Question: I am trying to build small web application fetchehing data from MySQL database with help of ajax date filter and applying dates and rendering table and chart in frontend I can able to get Table with my script not able to get chart how to do changes for getting chart and table as well
this is main.py file
'''
from flask import Flask, render_template, request, jsonify, flash, redirect
from flask_mysqldb import MySQL, MySQLdb # pip install flask-mysqldb https://github.com/alexferl/flask-mysqldb
app = Flask(__name__)
app.secret_key = "caircocoders-ednalan"
app.config['MYSQL_HOST'] = 'localhost'
app.config['MYSQL_USER'] = 'root'
app.config['MYSQL_PASSWORD'] = 'xxxx'
app.config['MYSQL_DB'] = "battery_voltage"
app.config['MYSQL_CURSORCLASS'] = 'DictCursor'
mysql = MySQL(app)
@app.route('/')
def index():
cursor= mysql.connection.cursor()
cur = mysql.connection.cursor(MySQLdb.cursors.DictCursor)
cur.execute("SELECT * FROM voltage ORDER BY date desc")
orders = cur.fetchall()
return render_template('index.html', orders=orders)
@app.route("/range", methods=["POST", "GET"])
def range():
cur = mysql.connection.cursor(MySQLdb.cursors.DictCursor)
if request.method == 'POST':
From = request.form['From']
to = request.form['to']
print(From)
print(to)
query = "SELECT * FROM voltage WHERE date BETWEEN '{}' AND '{}'".format(From, to)
cur.execute(query)
ordersrange = cur.fetchall()
return jsonify({'htmlresponse': render_template('response.html', ordersrange=ordersrange)})
if __name__ == "__main__":
app.run(debug=True,port="2021")
'''
index.html
'''
<!doctype html>
<html>
<head>
<meta charset="UTF-8">
<title>Python Flask Date Range Search with jQuery Ajax DatePicker MySQL Database</title>
<link rel="stylesheet" href="https://maxcdn.bootstrapcdn.com/bootstrap/3.3.7/css/bootstrap.min.css"/>
<link rel="stylesheet" href="https://cdnjs.cloudflare.com/ajax/libs/jqueryui/1.12.1/jquery-ui.css"/>
<style>
table, th, td {
border: 1px solid black;
border-collapse: collapse;
}
</style>
</head>
<body>
<br/>
<div class="container">
<h2 align="left">OPSPOD Battery Voltage</h2>
<br/>
<br/>
<div class="col-md-2">
<input type="text" name="From" id="From" class="form-control" placeholder="From Date"/>
</div>
<div class="col-md-2">
<input type="text" name="to" id="to" class="form-control" placeholder="To Date"/>
</div>
<div class="col-md-8">
<input type="button" name="range" id="range" value="Range" class="btn btn-success"/>
</div>
<div class="clearfix"></div>
<br/>
<div id="purchase_order">
<table class="table table-bordered" style="width:40%" align="left" >
<tr>
<th width="5%">Date</th>
<th width="4%">Time</th>
<th width="4%">voltage</th>
<th width="4%">ignition</th>
</tr>
{% for row in orders %}
<tr>
<td>{{row.date}}</td>
<td>{{row.time}}</td>
<td>{{row.voltage}}</td>
<td>{{row.ignition}}</td>
</tr>
{% endfor %}
</table>
</div>
</div>
<script src="https://cdnjs.cloudflare.com/ajax/libs/jquery/3.1.1/jquery.min.js"></script>
<script src="https://cdnjs.cloudflare.com/ajax/libs/jqueryui/1.12.1/jquery-ui.js"></script>
<!-- Script -->
<script>
$(document).ready(function(){
$.datepicker.setDefaults({
dateFormat: 'dd-mm-yy'
});
$(function(){
$("#From").datepicker();
$("#to").datepicker();
});
$('#range').click(function(){
var From = $('#From').val();
var to = $('#to').val();
if(From != '' && to != '')
{
$.ajax({
url:"/range",
method:"POST",
data:{From:From, to:to},
success:function(data)
{
$('#purchase_order').html(data);
$('#purchase_order').append(data.htmlresponse);
}
});
}
else
{
alert("Please Select the Date");
}
});
});
</script>
</body>
</html>
'''
response.html
'''
<table class="table table-bordered" style="width:40%" align="left" >
<tr>
<th width="5%">Date</th>
<th width="4%">Time</th>
<th width="4%">voltage</th>
<th width="4%">ignition</th>
</tr>
{% for row in ordersrange %}
<tr>
<td>{{row.date}}</td>
<td>{{row.time}}</td>
<td>{{row.voltage}}</td>
<td>{{row.ignition}}</td>
</tr>
{% endfor %}
</table>
'''
<URL> for the data which I used in MYSQL DB.
With the code above I am able to get the output like this table below but I am trying for graph as well with same date filtering with X-axis time and Y-axis voltage

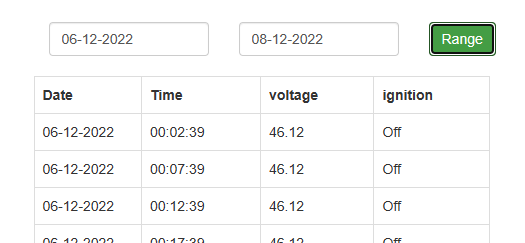
Answer: Let's start by addressing your database issues. Storing dates and times as strings is a bad idea as they use more space and cannot be handled as efficiently as native 'DATE' / 'TIME' types. A date as string '01-12-2022' stored in a 'VARCHAR' uses 11 Bytes, whereas if you convert it to 'DATE' it is only 3 Bytes. Similarly for your time data - 8 Bytes as 'VARCHAR' or 3 Bytes as 'TIME'. Even better would be to combine the two together as 'DATETIME' requiring only 5 Bytes, but I shall leave that for you to ponder.
'''
-- Update dates from dd-mm-yyyy (note 4 digit year) to yyyy-mm-dd
UPDATE 'voltage' SET 'date' = STR_TO_DATE('date', '%d-%m-%Y');
-- If your existing dates have 2 digit year then use
UPDATE 'voltage' SET 'date' = STR_TO_DATE('date', '%d-%m-%y');
-- update the column types
ALTER TABLE 'voltage'
MODIFY COLUMN 'date' DATE NOT NULL,
MODIFY COLUMN 'time' TIME NOT NULL;
'''
You should also make sure you have a composite index on ('date', 'time').
To avoid this answer getting too long, I am not going to include the full content of the 'index.html' template file but I have made the following changes -
1. <div id="purchase_order"> to <div id="voltages">
2. Added <div id="chart"></div> before <div id="voltages">
3. Added <thead> around the header row and tbody around the rest of the table rows
4. Added <script src="https://cdn.plot.ly/plotly-latest.min.js"></script> after the 2 jQuery scripts
5. Renamed From as from in various places
Then the inline script -
'''
<script>
const chartLayout = {
hovermode: 'closest',
xaxis: {
type: 'date',
dtick: <PHONE>,
hoverformat: '%H:%M:%S',
tickformat: '%H:00
%d %b',
rangebreaks: [{ pattern: 'hour' }]
}
};
Plotly.react('chart', [{ x: [/* leaving these for you to figure out */], y: [], line: { simplify: false } }], chartLayout);
$(document).ready(function(){
$.datepicker.setDefaults({
dateFormat: 'yy-mm-dd'
});
$(function(){
$("#from").datepicker();
$("#to").datepicker();
});
$('#range').click(function(){
var from = $('#from').val();
var to = $('#to').val();
if(from != '' && to != '')
{
$.ajax({
url:"/range",
method:"GET",
data:{from:from, to:to},
success:function(data)
{
let x = [], y = [], rows = '';
for (const row of data) {
x[x.length] = '${row.date} ${row.time}';
y[y.length] = row.voltage;
rows += '<tr><td>${row.date}</td><td>${row.time}</td><td>${row.voltage}</td><td>${row.ignition}</td></tr>';
}
// update table content
$('#voltages > table > tbody').html(rows);
// update chart
Plotly.react('chart', [{ x: x, y: y, line: { simplify: false } }], chartLayout);
}
});
}
else
{
alert("Please Select the Date");
}
});
});
</script>
'''
And this is the modified '/range' route -
'''
@app.route('/range')
def range():
cur = mysql.connection.cursor(MySQLdb.cursors.DictCursor)
fromDate = request.args.get('from')
toDate = request.args.get('to')
query = """
SELECT CAST('date' AS CHAR) AS 'date', CAST('time' AS CHAR) AS 'time', 'voltage', 'ignition'
FROM voltage
WHERE date BETWEEN '{}' AND '{}'
ORDER BY date, time
""".format(fromDate, toDate)
cur.execute(query)
voltages = cur.fetchall()
return jsonify(voltages)
'''
The 'date' and 'time' have been cast to 'CHAR's in the 'SELECT' as 'json.dumps()' (used by jsonify) does not like handling them as their native types. You should switch to using parameterized prepared statements to mitigate the current <URL>.